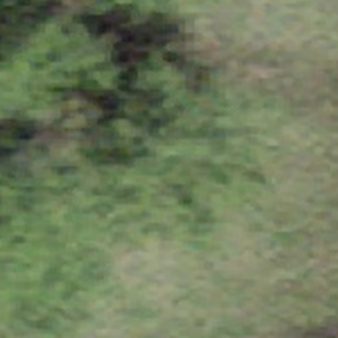
Label: other